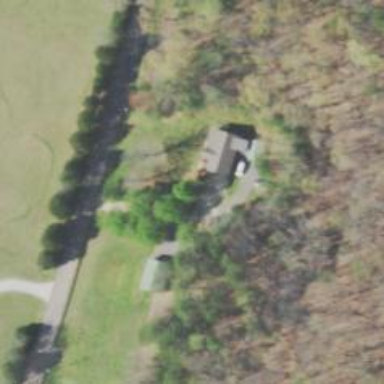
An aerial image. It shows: Driveway.